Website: macys
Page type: cart
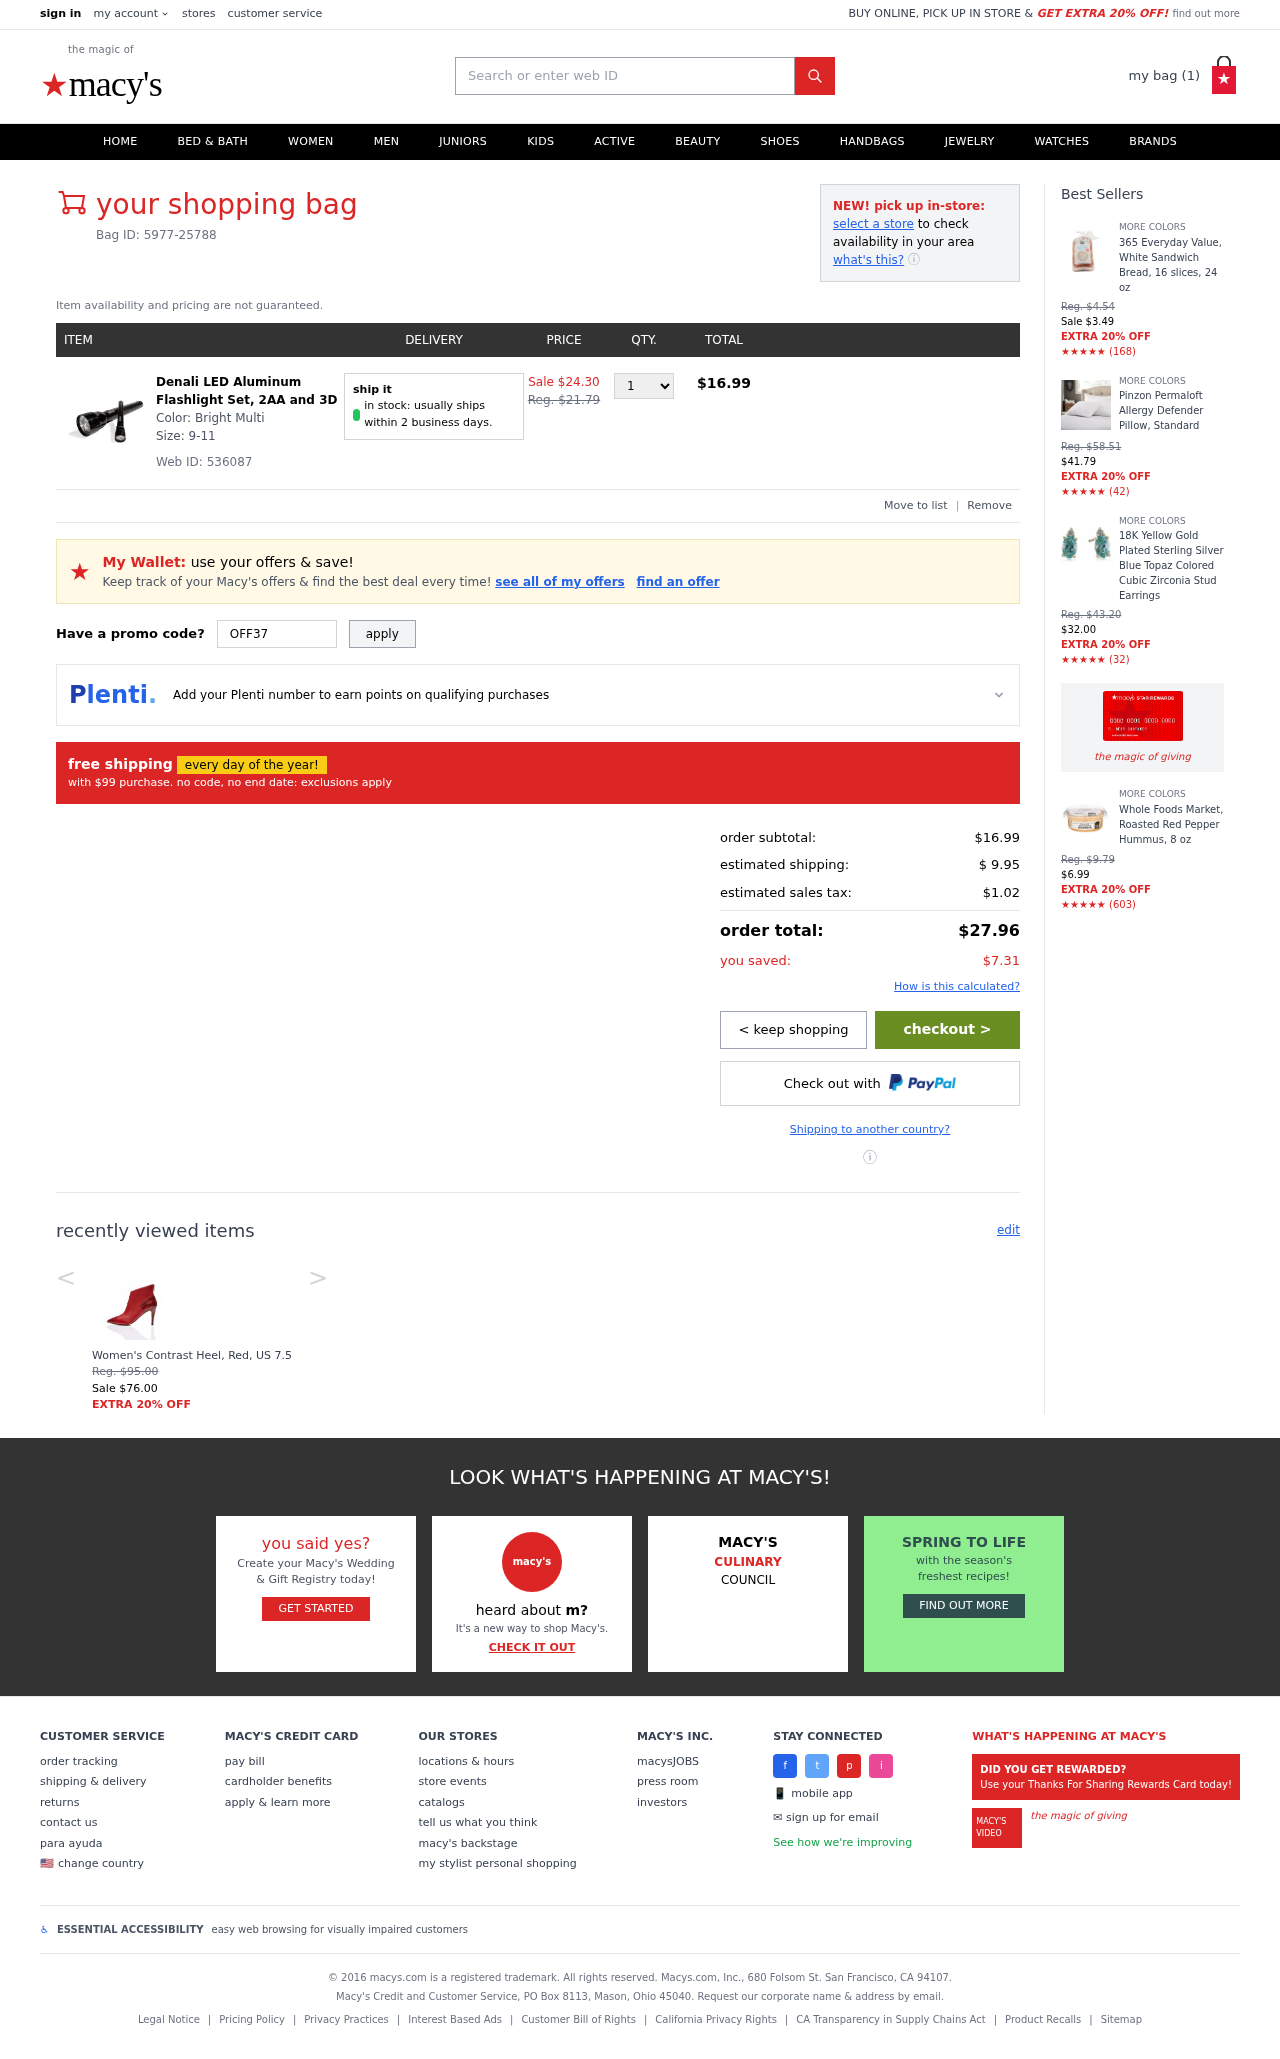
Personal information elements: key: PII_PROMO_CODE
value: OFF37
Product elements: key: PRODUCT1_NAME
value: Denali LED Aluminum Flashlight Set, 2AA and 3D
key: PRODUCT1_PRICE
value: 16.99
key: PRODUCT1_QUANTITY
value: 1
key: PRODUCT2_NAME
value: Women's Contrast Heel, Red, US 7.5
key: PRODUCT2_PRICE
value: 76
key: PRODUCT3_NAME
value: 365 Everyday Value, White Sandwich Bread, 16 slices, 24 oz
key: PRODUCT3_NUM_RATINGS
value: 168
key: PRODUCT3_PRICE
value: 3.49
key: PRODUCT4_NAME
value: Pinzon Permaloft Allergy Defender Pillow, Standard
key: PRODUCT4_NUM_RATINGS
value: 42
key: PRODUCT4_PRICE
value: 41.79
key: PRODUCT5_NAME
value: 18K Yellow Gold Plated Sterling Silver Blue Topaz Colored Cubic Zirconia Stud Earrings
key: PRODUCT5_NUM_RATINGS
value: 32
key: PRODUCT5_PRICE
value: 32
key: PRODUCT6_NAME
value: Whole Foods Market, Roasted Red Pepper Hummus, 8 oz
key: PRODUCT6_NUM_RATINGS
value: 603
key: PRODUCT6_PRICE
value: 6.99
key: PRODUCT1_ORIGINAL_PRICE
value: Sale $24.30
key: PRODUCT1_TOTAL
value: $16.99
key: PRODUCT2_ORIGINAL_PRICE
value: Reg. $95.00
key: PRODUCT3_ORIGINAL_PRICE
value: Reg. $4.54
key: PRODUCT3_RATING
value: ★★★★★
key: PRODUCT4_ORIGINAL_PRICE
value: Reg. $58.51
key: PRODUCT4_RATING
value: ★★★★★
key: PRODUCT5_ORIGINAL_PRICE
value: Reg. $43.20
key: PRODUCT5_RATING
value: ★★★★★
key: PRODUCT6_ORIGINAL_PRICE
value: Reg. $9.79
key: PRODUCT6_RATING
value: ★★★★★
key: PRODUCT_WEB_ID
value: Web ID: 536087
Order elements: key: ORDER_NUM_ITEMS
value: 1
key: ORDER_BAG_ID
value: Bag ID: 5977-25788
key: ORDER_SUBTOTAL
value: $16.99
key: ORDER_SHIPPING_COST
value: $ 9.95
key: ORDER_TAX
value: $1.02
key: ORDER_TOTAL
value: $27.96
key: ORDER_SAVINGS
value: $7.31
Search elements: key: HEADER_SEARCH
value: Search or enter web ID